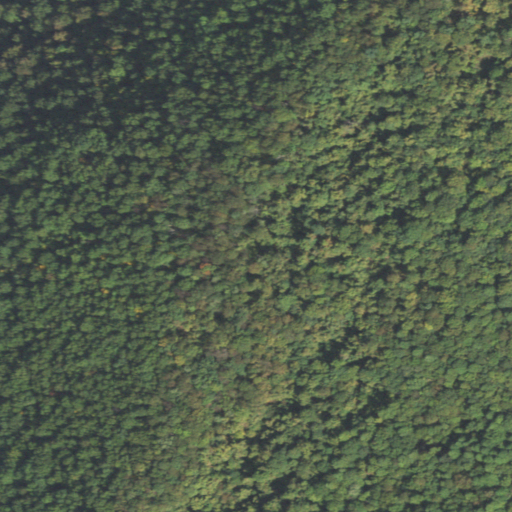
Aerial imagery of mountain in Pennsylvania named Saxton Mountain containing deciduous forest and grassland